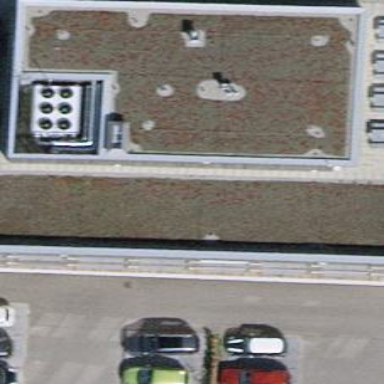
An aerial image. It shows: Office building with flat roof.